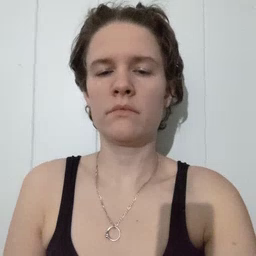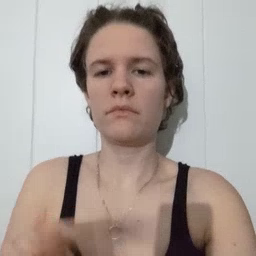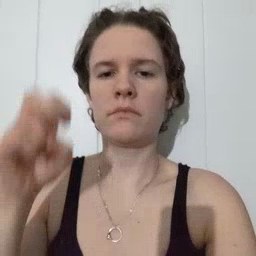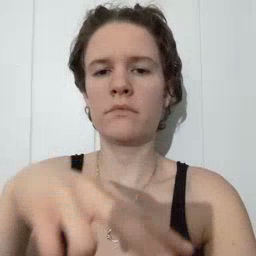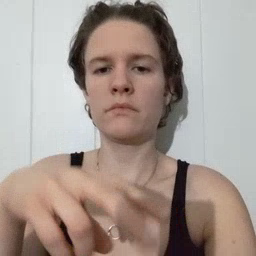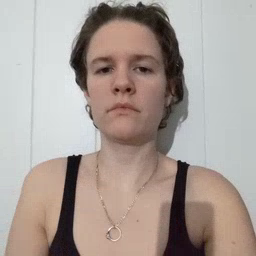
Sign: jump